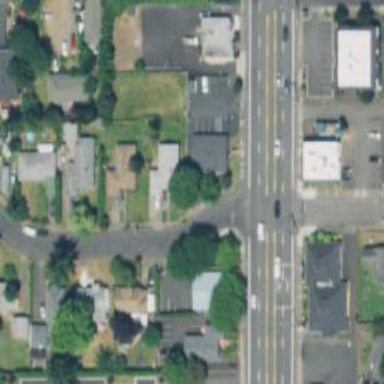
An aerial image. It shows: Residential road with sidewalk on the left side.